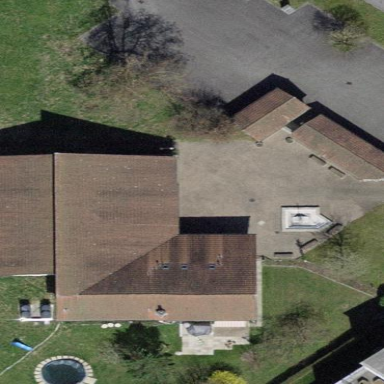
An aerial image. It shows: Beautiful church building.